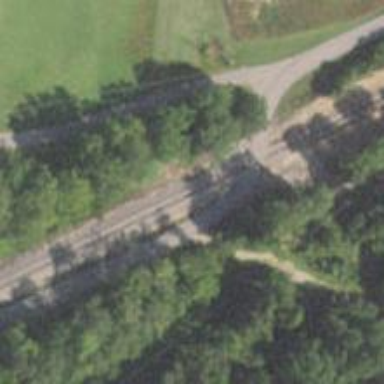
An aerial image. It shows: Level crossing along the railway.